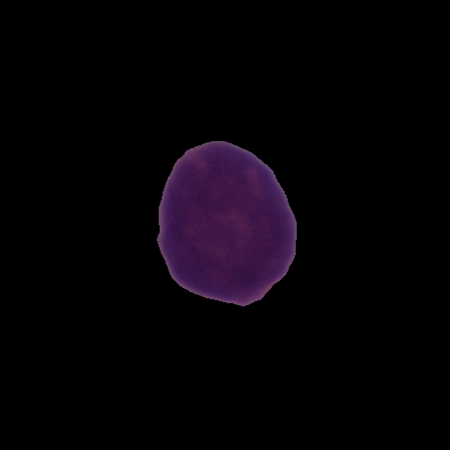
Label: healthy